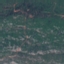
Land use / land cover: HerbaceousVegetation